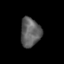
Tissue: lung
Cell type: Epithelial cells
Senescence score: 0.1792
Nuclear area (px): 573
Mean DAPI intensity: 95.853